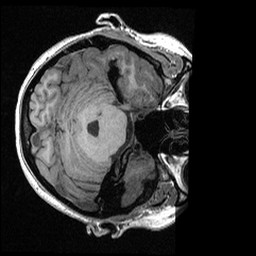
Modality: T1w
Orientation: axial
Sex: female
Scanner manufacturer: ge
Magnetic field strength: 3 T
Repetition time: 0.0064 s
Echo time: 0.00281 s